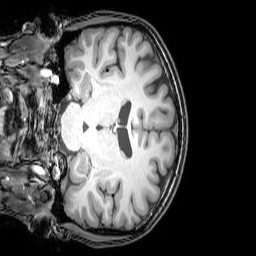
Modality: T1w
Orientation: coronal
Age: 24
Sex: male
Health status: healthy
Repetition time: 0.081 s
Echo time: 0.037 s